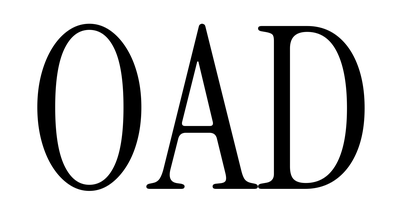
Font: InstrumentSerif-Regular